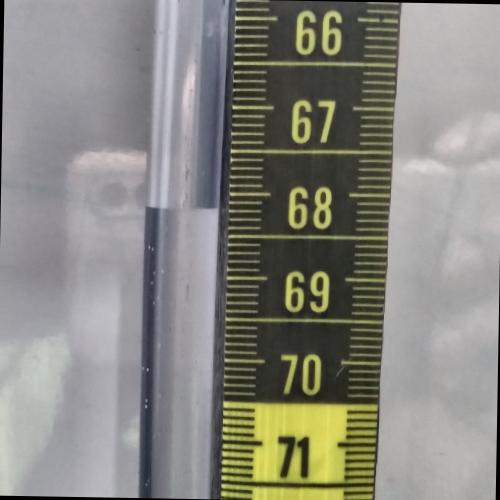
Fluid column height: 68.2 cm